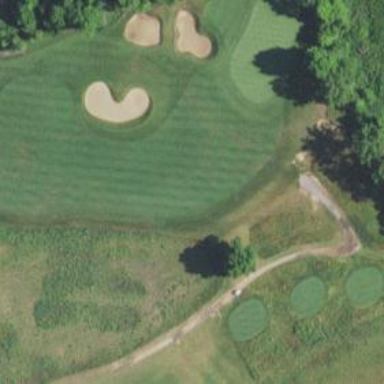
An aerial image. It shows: Grassy area designated as golf fairway.